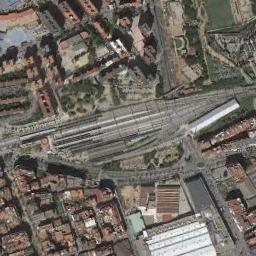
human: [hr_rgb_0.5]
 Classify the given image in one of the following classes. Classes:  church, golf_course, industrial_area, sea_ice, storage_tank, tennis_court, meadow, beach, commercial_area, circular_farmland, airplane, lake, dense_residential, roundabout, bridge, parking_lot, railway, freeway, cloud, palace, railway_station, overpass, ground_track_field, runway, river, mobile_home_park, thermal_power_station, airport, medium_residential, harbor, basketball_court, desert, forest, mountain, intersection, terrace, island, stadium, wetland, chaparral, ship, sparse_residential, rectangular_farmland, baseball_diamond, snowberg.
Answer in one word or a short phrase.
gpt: railway_station